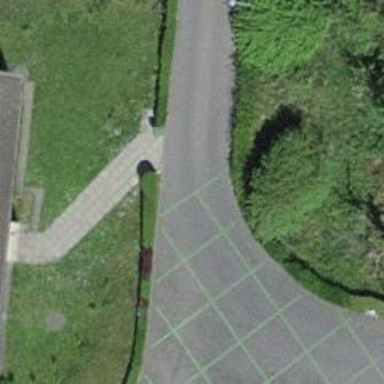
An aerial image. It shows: Asphalt road designated as living street.